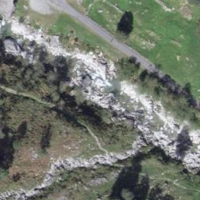
EUNIS habitat code: 44
Species observed at this site:
Clinopodium vulgare